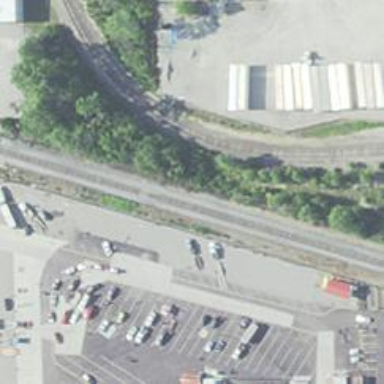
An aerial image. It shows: Railway spur service.